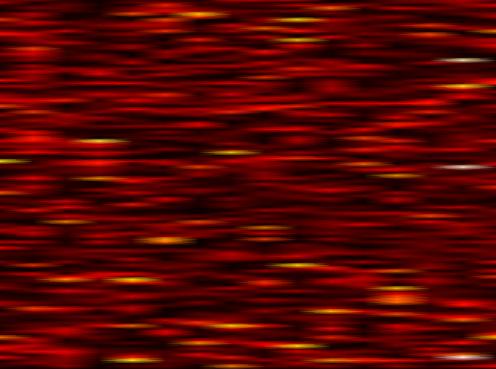
Label: UFMC